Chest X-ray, PA view. Patient: 17 years old, sex M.
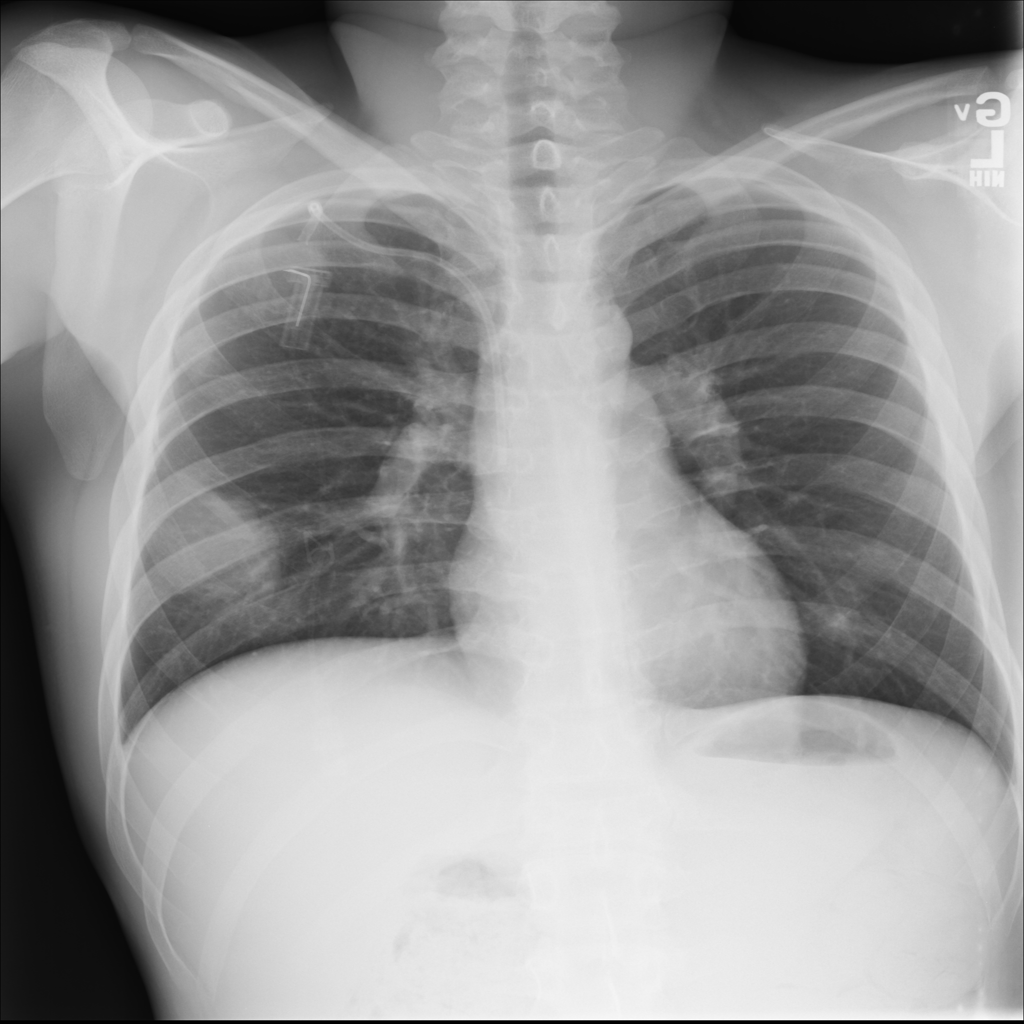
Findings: Mass